Question: '''
<TextView
android:id="@+id/redeemFailedTextView"
android:layout_width="wrap_content"
android:layout_height="wrap_content"
android:textColor="@android:color/white"
android:text="SORRY,
YOU HAVE INSUFFICIENT
POINTS FOR THIS
REDEMPTION."
android:gravity="center"/>
<ImageView
android:id="@+id/dialogCrossImageView"
android:layout_width="wrap_content"
android:layout_height="wrap_content"
android:layout_alignParentTop="true"
android:layout_toRightOf="@+id/redeemFailedTextView"
android:src="@drawable/dialog_ic_close_focused_holo_light" />
'''
'''
final Dialog dialog=new Dialog(getActivity());
dialog.getWindow().requestFeature(Window.FEATURE_NO_TITLE);
dialog.setContentView(R.layout.dialog_redeem_failed);
dialog.getWindow().clearFlags(WindowManager.LayoutParams.FLAG_DIM_BEHIND);
dialog.show();
ImageView dialogCrossImageView=(ImageView) dialog.findViewById(R.id.dialogCrossImageView);
dialogCrossImageView.setOnClickListener(new View.OnClickListener() {
@Override
public void onClick(View arg0) {
// TODO Auto-generated method stub
dialog.dismiss();
}
});
'''

Why the background of the dialog is black ? How can I make it more transparent ? How to change the background color maintaing transparency ?
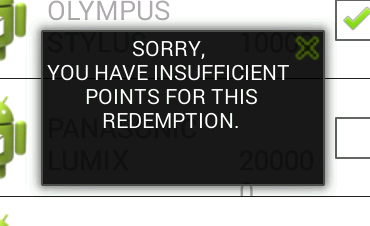
Answer: '''
ColorDrawable dialogColor = new ColorDrawable( Color.BLACK);
dialogColor.setAlpha(150); //(0-255) 0 means fully transparent, and 255 means fully opaque
dialog.getWindow().setBackgroundDrawable(dialogColor)
'''